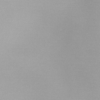
Label: dusty